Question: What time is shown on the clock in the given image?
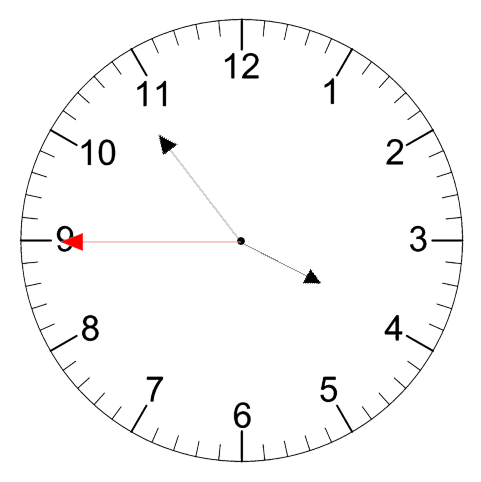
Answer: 03:53:45